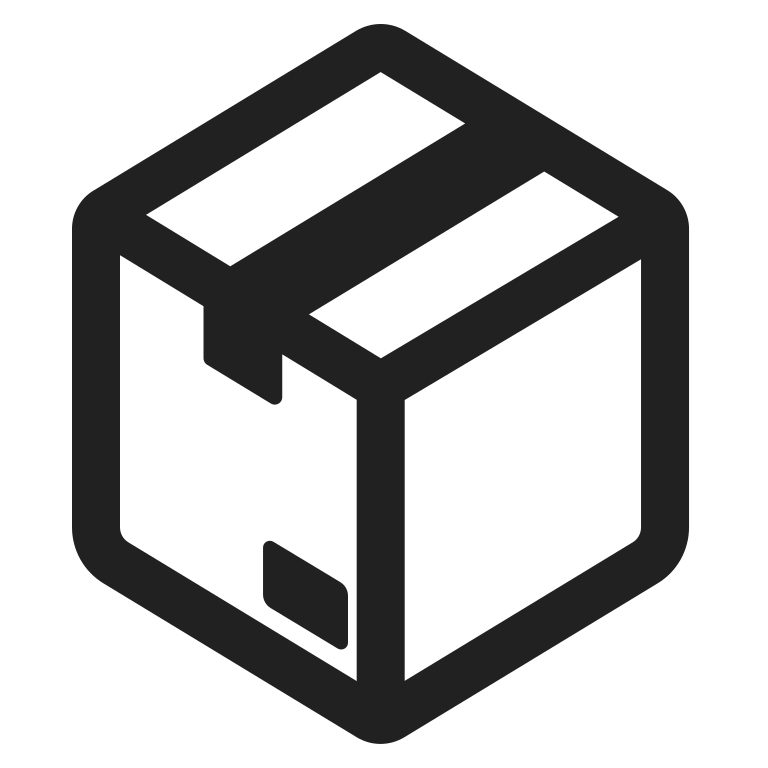
package high contrast